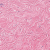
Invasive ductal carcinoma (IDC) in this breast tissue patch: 0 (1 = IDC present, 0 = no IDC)